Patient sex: M
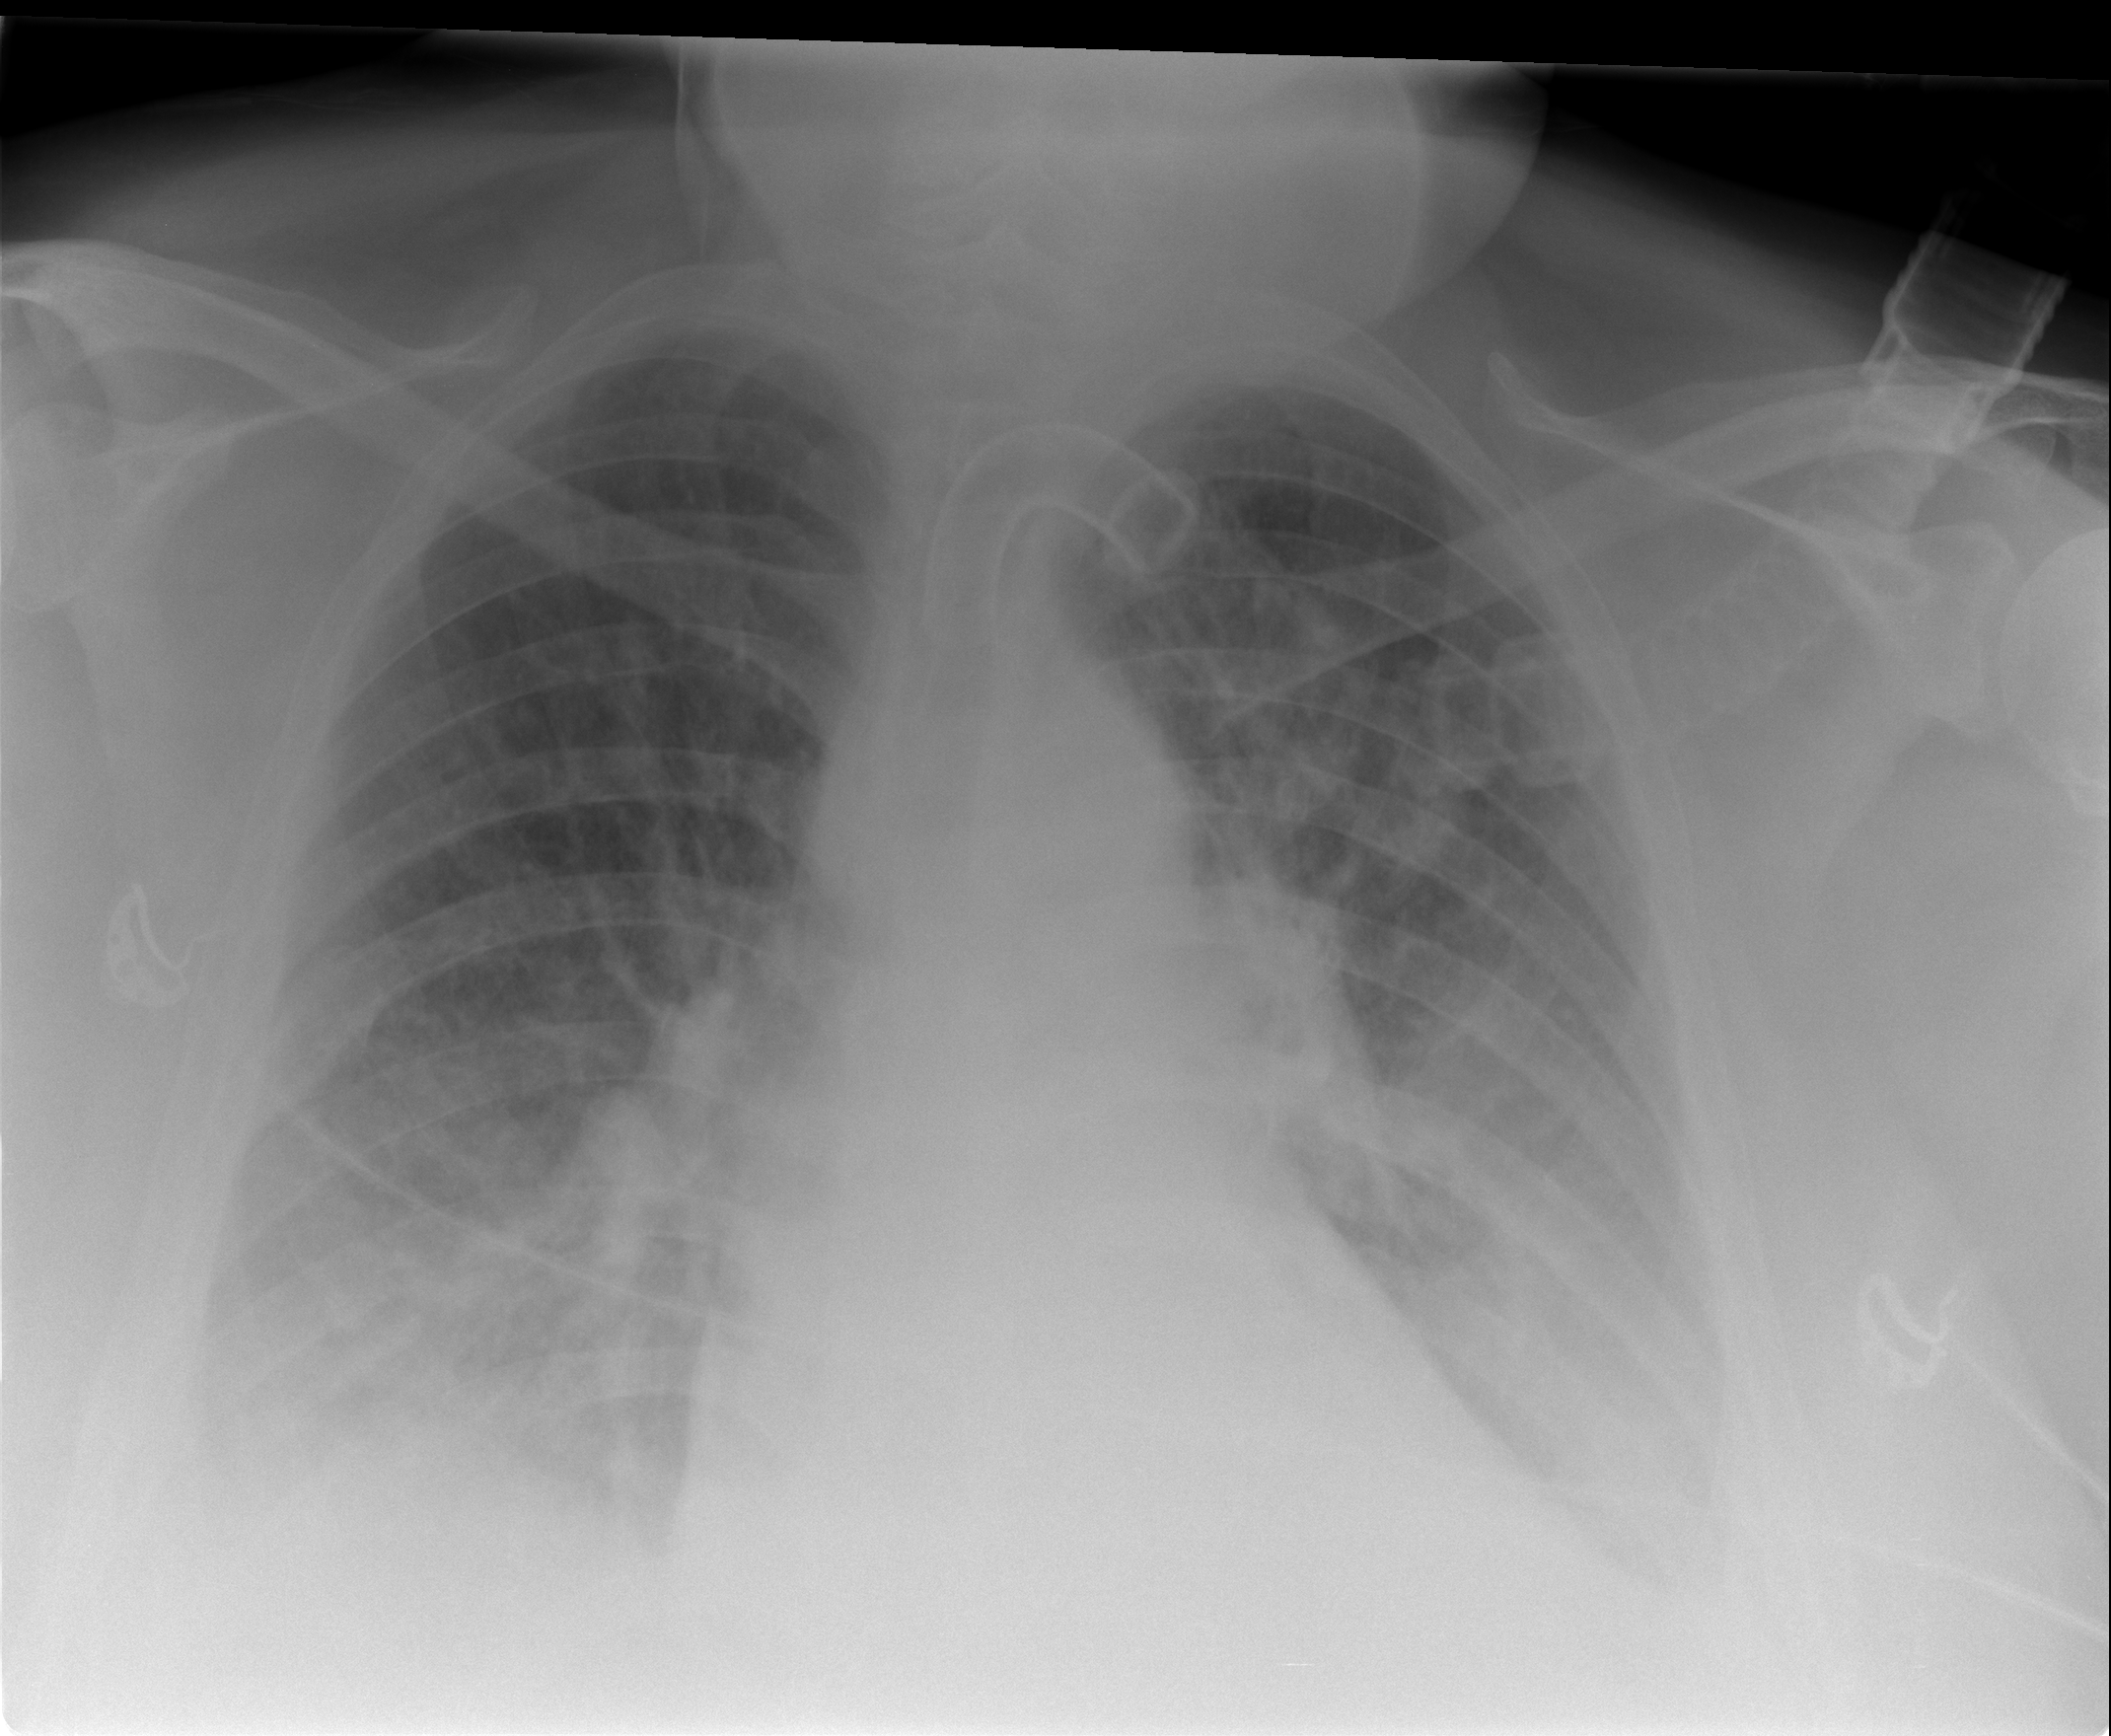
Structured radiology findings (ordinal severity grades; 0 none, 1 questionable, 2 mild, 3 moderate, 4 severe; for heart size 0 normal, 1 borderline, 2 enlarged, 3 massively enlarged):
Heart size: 2
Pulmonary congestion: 2
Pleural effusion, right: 2
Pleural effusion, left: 2
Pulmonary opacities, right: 2
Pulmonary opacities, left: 2
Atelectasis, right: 2
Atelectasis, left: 2